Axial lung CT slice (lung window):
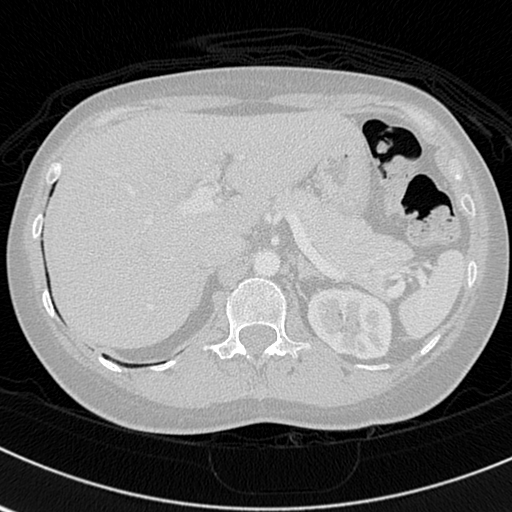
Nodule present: no